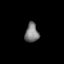
Tissue: skin
Cell type: Epithelial cells
Senescence score: 0.1894
Nuclear area (px): 256
Mean DAPI intensity: 123.848